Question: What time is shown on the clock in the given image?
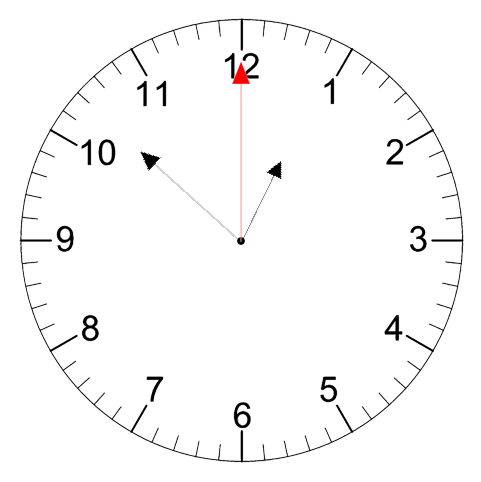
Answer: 12:52:00